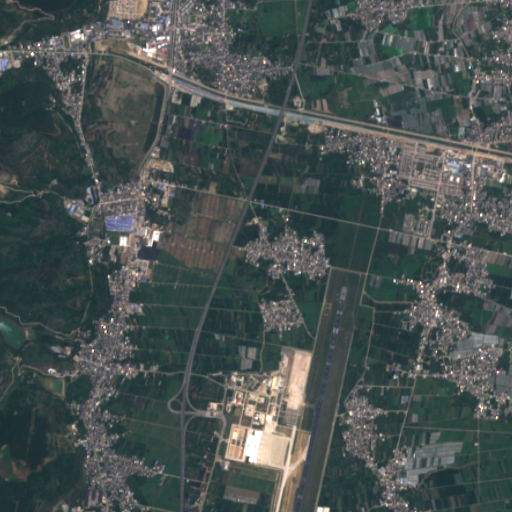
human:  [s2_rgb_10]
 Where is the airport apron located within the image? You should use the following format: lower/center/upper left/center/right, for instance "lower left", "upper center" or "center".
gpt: The airport apron is located in the lower center of the image.
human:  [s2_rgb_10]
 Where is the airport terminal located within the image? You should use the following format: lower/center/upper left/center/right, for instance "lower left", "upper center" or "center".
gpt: The airport terminal is located in the lower center of the image.
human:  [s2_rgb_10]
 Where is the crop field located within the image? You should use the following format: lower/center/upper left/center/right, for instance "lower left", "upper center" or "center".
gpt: The crop field is located in the right of the image.
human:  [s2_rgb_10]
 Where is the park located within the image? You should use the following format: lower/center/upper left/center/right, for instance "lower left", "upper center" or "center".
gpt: The park is located in the center right of the image.
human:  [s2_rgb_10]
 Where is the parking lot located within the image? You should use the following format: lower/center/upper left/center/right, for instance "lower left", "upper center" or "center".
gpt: The parking lot is located in the lower center of the image.
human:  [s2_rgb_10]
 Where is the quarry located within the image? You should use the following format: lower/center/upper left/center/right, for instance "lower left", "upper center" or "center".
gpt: The quarry is located in the lower left of the image.
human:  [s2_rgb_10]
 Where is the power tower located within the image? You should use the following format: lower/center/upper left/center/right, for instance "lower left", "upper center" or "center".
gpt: There is no power tower in the image.